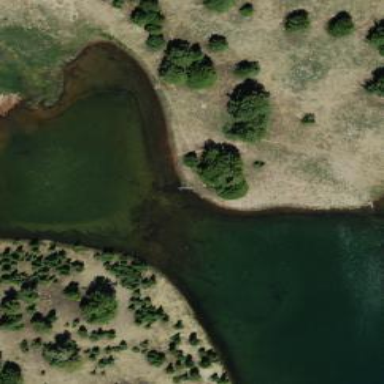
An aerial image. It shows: Beautiful lake surrounded by nature.